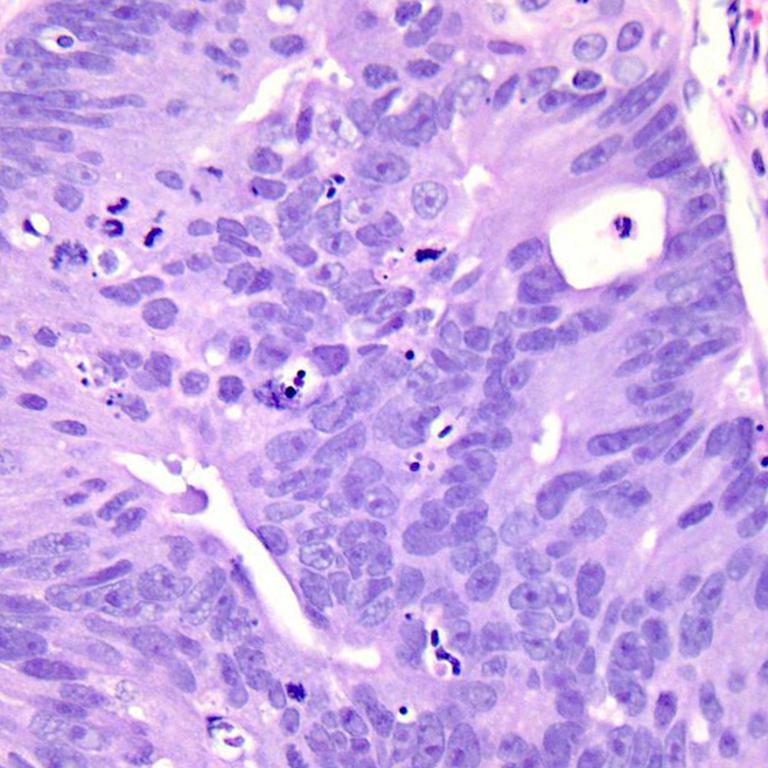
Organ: colon
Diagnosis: adenocarcinomas